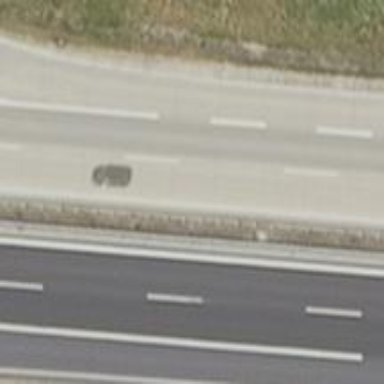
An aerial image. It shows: Asphalt motorway.